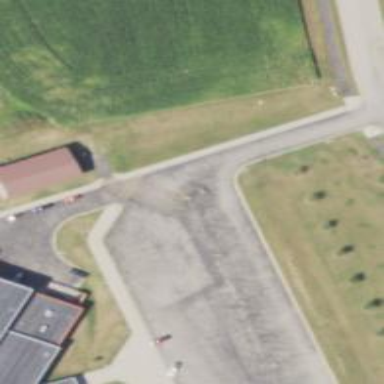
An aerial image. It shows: Asphalt driveway designated for school.